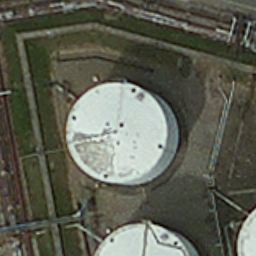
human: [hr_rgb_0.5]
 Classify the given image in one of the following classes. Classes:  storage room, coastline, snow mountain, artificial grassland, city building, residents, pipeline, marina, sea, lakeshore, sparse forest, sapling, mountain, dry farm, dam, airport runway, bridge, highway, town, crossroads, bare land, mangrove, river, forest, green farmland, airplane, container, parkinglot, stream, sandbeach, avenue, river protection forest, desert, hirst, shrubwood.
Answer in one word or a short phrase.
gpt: storage room